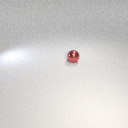
small red metal sphere